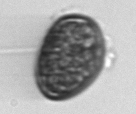
Label: Prorocentrum